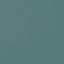
Land use / land cover: SeaLake